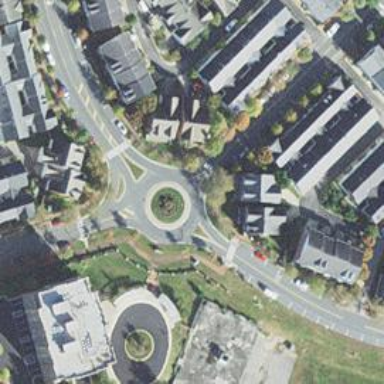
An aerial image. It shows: Tertiary road with asphalt surface leading to roundabout.